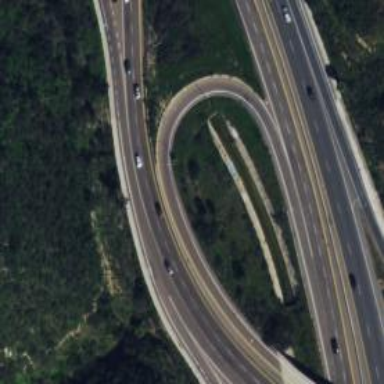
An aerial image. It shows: Motorway junction.